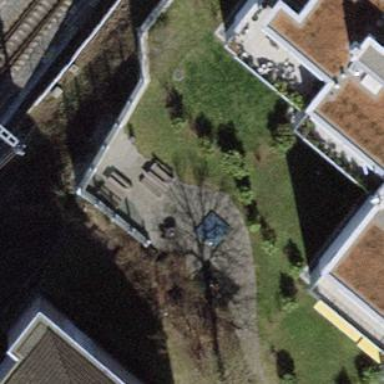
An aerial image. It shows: Playground area for leisure activities on the land.